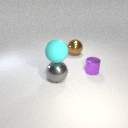
small purple metal cylinder to the right of large gray metal sphere